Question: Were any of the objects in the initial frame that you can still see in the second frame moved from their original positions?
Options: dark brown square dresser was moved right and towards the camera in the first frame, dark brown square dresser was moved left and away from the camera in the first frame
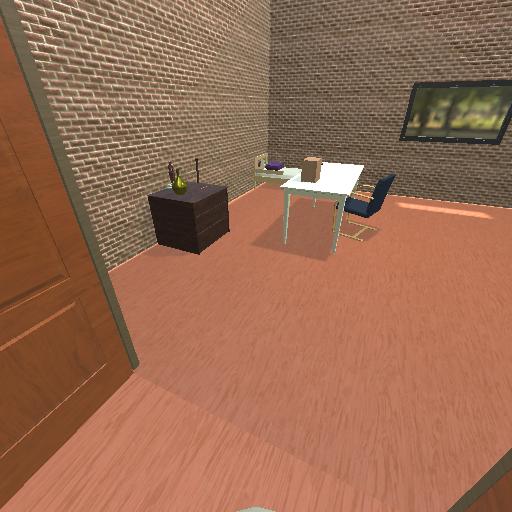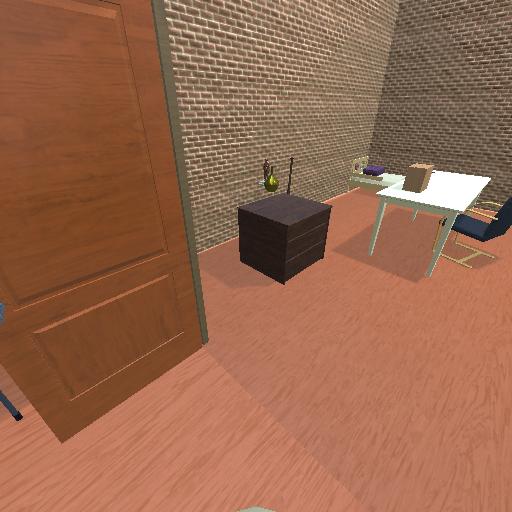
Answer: dark brown square dresser was moved right and towards the camera in the first frame